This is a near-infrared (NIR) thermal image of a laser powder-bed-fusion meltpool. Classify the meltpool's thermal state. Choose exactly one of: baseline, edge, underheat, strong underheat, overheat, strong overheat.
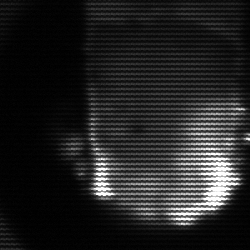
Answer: baseline